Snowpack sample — Loveland Pass, Silver Plume, Colorado, USA (1/12/25, 11:40 AM MST)
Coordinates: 39.66, -105.88
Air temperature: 7 °F
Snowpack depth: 140 cm
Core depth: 10 cm
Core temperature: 41 °F
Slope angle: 11°, slope face: 30°
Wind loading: high
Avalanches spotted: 2
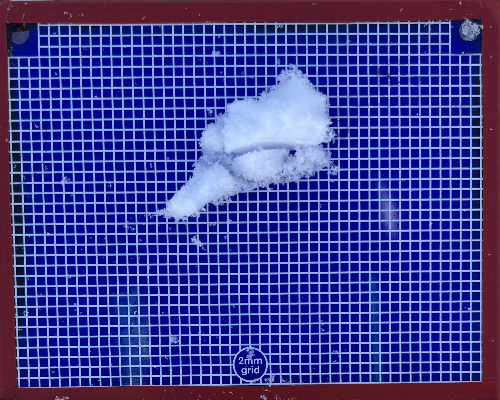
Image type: profile
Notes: Pilot using slightly modified coring method that took too large segment for snow profile picturing, advised not to use in higher level models. Two avalanche on south face nearby, partially cloudy with light snow in the last 24 hours. Lots of wind loading on eastern features.